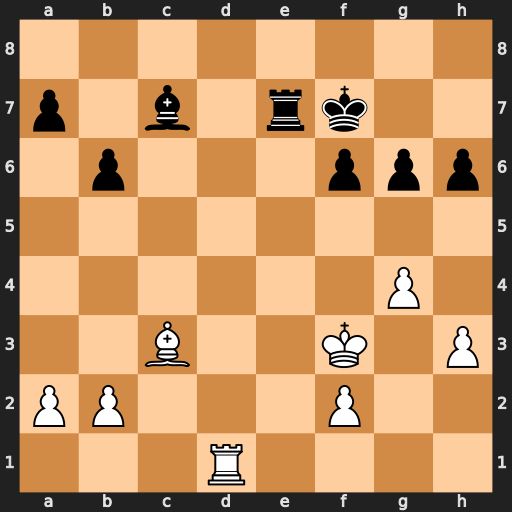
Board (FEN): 8/p1b1rk2/1p3ppp/8/6P1/2B2K1P/PP3P2/3R4
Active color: w
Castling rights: -
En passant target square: -
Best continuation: Bb4 Be5 Bxe7